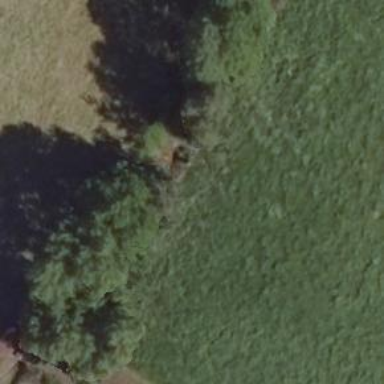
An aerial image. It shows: Row of trees in natural setting.